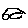
Label: hexagon